Interaction volume radius: 10 \u00c5
Interaction volume height: 30 \u00c5
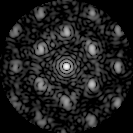
Disorder parameter: 0.4274